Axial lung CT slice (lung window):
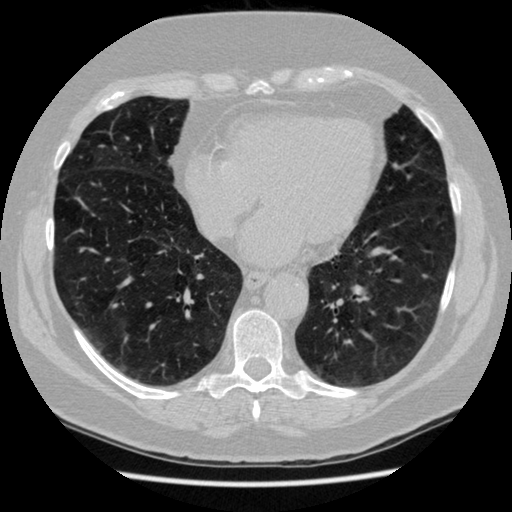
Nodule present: no